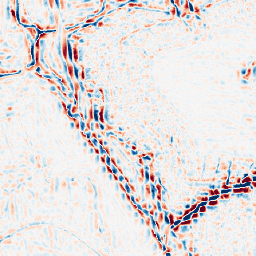
Category: wavelet
Decomposition family: wavelet_dwt
Decomposition parameters: wavelet: sym4
level: 3
Upsampling method: nearest
Upsampling parameters: scale: 2
Upsampling scale: 2